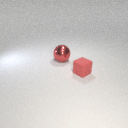
small red rubber cube to the right of large red metal sphere